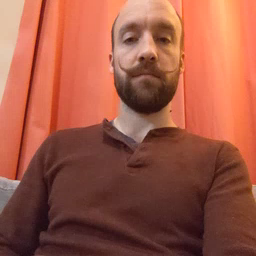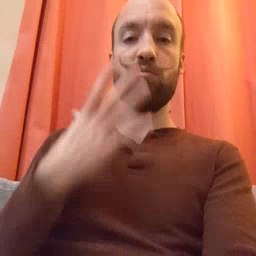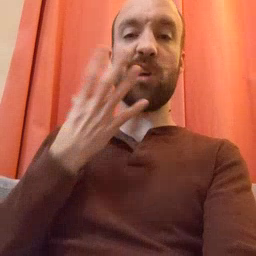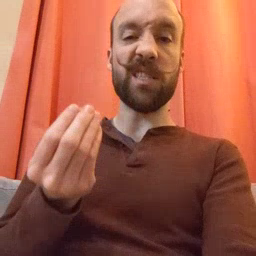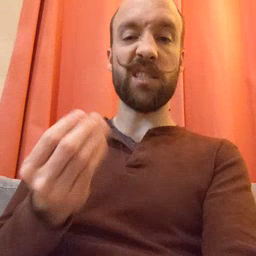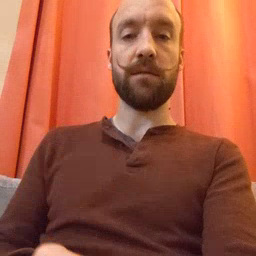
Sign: wet